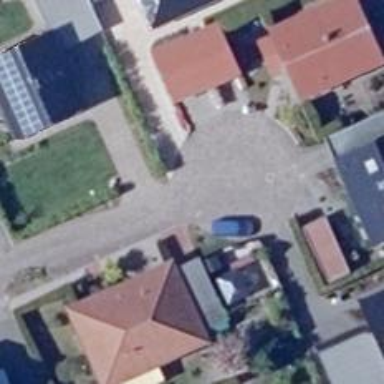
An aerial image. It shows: Driveway leading to service road.